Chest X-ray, PA view. Patient: 48 years old, sex F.
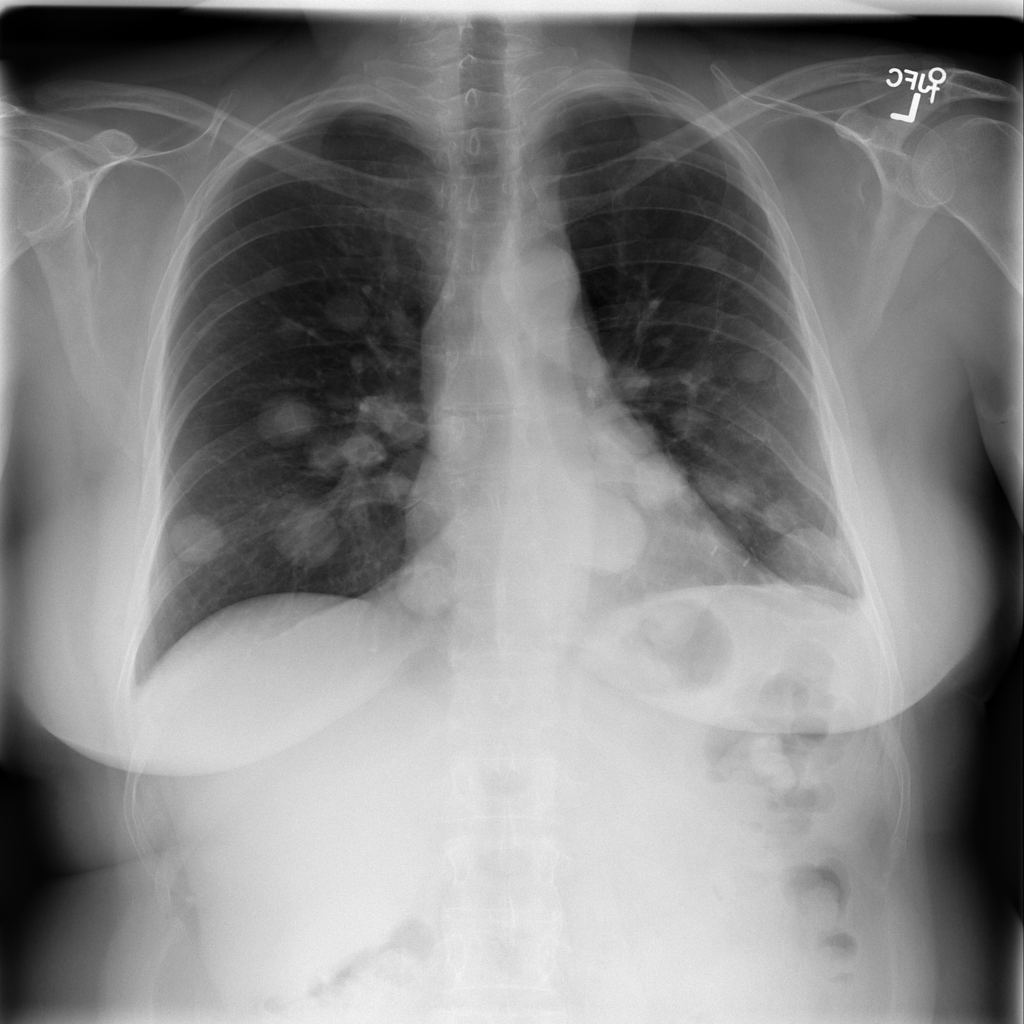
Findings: Nodule